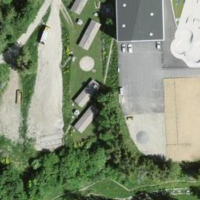
EUNIS habitat code: 52
Species observed at this site:
Sorbus aucuparia